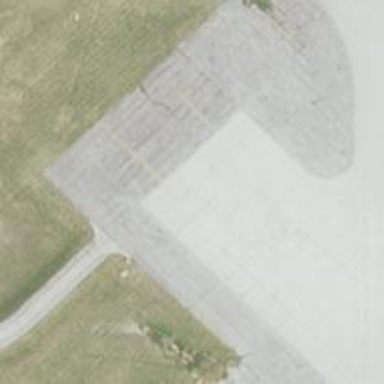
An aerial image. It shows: View of taxiway at the airport.